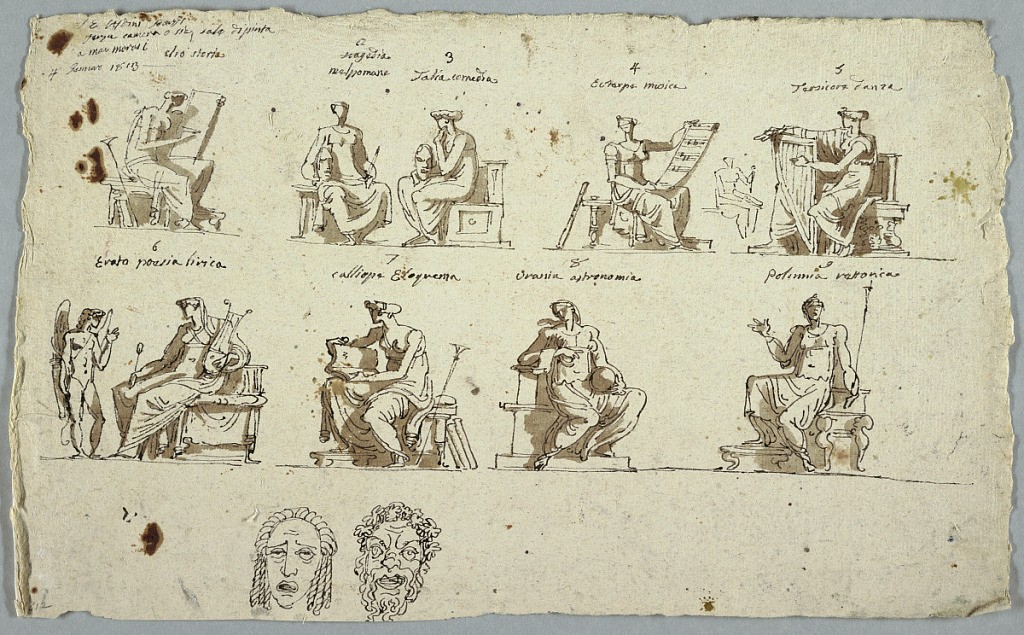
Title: Designs for paintings in Montmorency: The Nine Muses and two masks, Tragedy and Comedy
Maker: Felice Giani, Italian, 1758–1823
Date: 1813
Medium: Pen, black ink, and grey/ brown wash on rough grey paper
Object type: Drawing
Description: Horizontal rectangle. Written top left corner: "S E Aldini Parisi/ terza camera ossia, sale diptinta/ a Monmorosi/ 4 Gennaio 1813." Women, seated. Top row left: History shown in profile turned toward right and writing on a tablet. A trumpet leans against the stool. Written on top: "l/ clio storia." Left center: Tragedy holding a mask and a sword. Written on top: "2/ tragedia/ melpomene" and "3/ Talia comedia," respectively. Right center: shown holding a music sheet; a flute leans against the stool. Written on top: "4/ Euterpe musica." Right: Dance, shown in profile turned toward left, playing the harp. Written on top: "5/ Tersicore danza." Between "four" and "five" is a pen sketch for a different pose of Euterpe, holding a scroll in her lap and a flute in her left hand. Second row, left: Lyric poetry shown in profile, turned toward left, holding the lyre; Cupid speaks to her. Written on top: 6/ Erato poesia lirica." Left center: Eloquence, shown in profile, turned toward left, holding an open book. A trumpet and books lean against the stool. Written on top: "7/ Calliope Eloquenza." Center right: Astronomy holding a sphere. Written on top: "8/ urania astronomia." Right: Rhetoric, raising her right hand and holding a trumpet with her left hand. Bottom: a tragic and a Faun's mask.